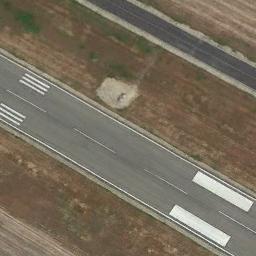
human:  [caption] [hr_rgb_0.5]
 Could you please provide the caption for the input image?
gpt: The runway with two aiming point markings is next to another road .

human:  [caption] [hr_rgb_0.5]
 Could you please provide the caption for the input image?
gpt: There is a green lawn next to the runway, With white dashes of varying thickness on the runway .

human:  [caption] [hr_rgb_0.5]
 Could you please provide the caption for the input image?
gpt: The runway is surrounded by grass .

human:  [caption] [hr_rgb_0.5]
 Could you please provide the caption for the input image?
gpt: The runway is on the bare land next to the grass .

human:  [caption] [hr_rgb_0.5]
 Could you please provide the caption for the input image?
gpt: There are brown bare land beside the runway .